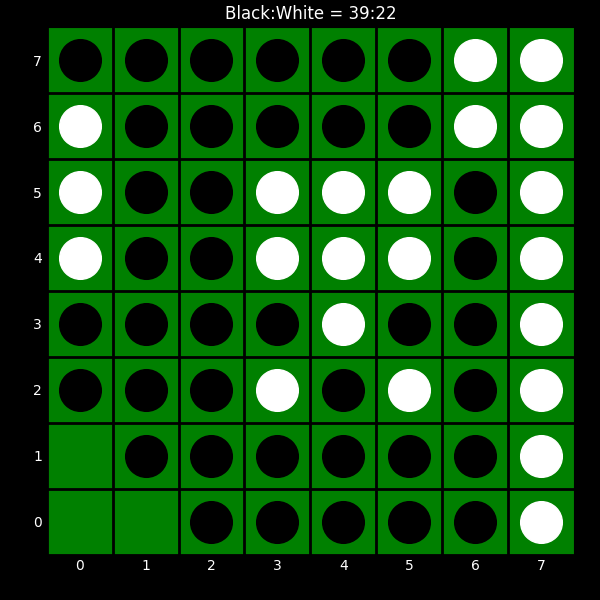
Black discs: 39
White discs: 22